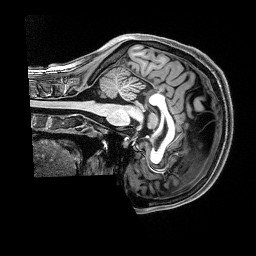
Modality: T1w
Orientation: sagittal
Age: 23
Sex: female
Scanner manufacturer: siemens
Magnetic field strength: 3 T
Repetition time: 2.8 s
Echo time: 0.00212 s